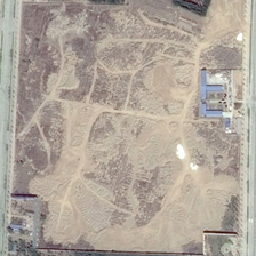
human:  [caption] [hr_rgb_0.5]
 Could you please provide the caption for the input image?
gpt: The blue house beside the bare, leaking land.

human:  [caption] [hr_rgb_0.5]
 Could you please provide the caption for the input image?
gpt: There are several irregular marks on the bare, leaking surface.

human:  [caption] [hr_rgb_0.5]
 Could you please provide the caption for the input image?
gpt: The bare, leaking ground was dotted with some irregular marks.

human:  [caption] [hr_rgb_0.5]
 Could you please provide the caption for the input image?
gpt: A blue house next to a bare, leaking piece of land.

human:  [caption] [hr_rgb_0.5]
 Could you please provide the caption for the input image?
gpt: Two houses are on the land .